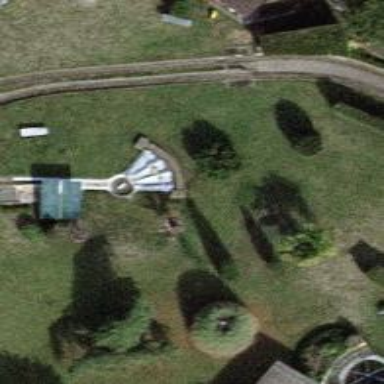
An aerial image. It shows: Miniature railway.